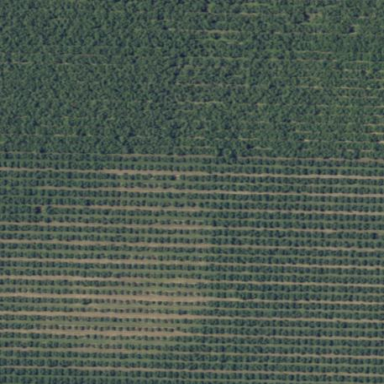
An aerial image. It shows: Almond orchard with rows of almond trees.